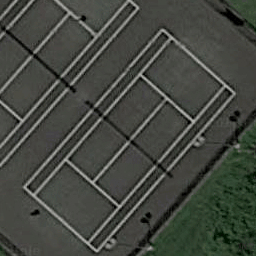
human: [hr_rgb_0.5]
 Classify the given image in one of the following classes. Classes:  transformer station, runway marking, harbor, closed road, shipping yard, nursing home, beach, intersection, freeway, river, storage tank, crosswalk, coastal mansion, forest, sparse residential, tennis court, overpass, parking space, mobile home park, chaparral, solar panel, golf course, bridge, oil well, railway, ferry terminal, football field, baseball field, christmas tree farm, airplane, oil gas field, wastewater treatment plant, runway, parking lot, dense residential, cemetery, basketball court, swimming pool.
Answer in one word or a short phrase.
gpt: tennis court